Field crop: tomato
Growth stage: 1
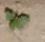
Species: solanum